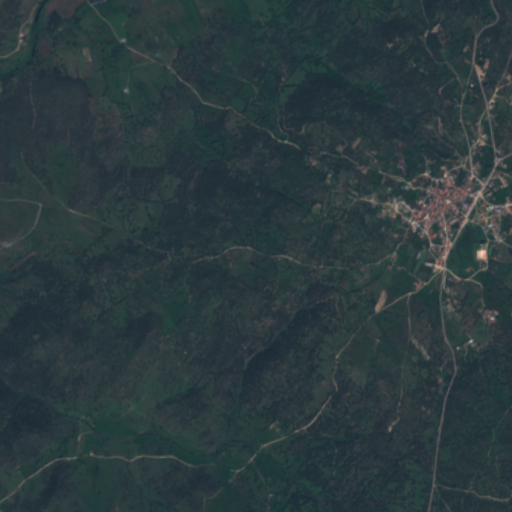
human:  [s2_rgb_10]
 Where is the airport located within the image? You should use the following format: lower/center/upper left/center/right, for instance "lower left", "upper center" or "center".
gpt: The airport is located in the upper left of the image.
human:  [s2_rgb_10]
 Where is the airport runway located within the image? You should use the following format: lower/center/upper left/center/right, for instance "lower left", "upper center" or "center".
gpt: The airport runway is located in the upper left of the image.
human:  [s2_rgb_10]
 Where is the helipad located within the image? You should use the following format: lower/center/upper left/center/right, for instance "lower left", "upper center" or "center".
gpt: The helipad is located in the center right of the image.
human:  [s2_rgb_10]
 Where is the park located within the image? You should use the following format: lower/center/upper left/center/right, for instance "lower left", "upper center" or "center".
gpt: The park is located in the center right of the image.
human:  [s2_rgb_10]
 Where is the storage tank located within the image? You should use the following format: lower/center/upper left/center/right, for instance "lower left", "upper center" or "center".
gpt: The storage tank is located in the center right of the image.
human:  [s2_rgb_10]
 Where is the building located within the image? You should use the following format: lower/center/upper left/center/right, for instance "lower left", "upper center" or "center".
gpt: There is no building in the image.